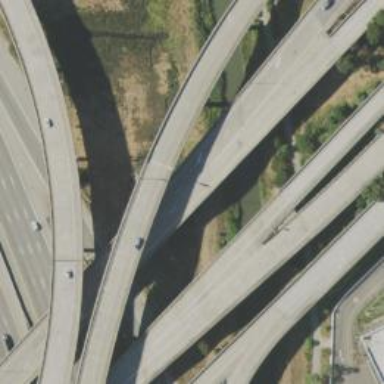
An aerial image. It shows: Bridge over motorway_link.